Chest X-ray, PA view. Patient: 35 years old, sex F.
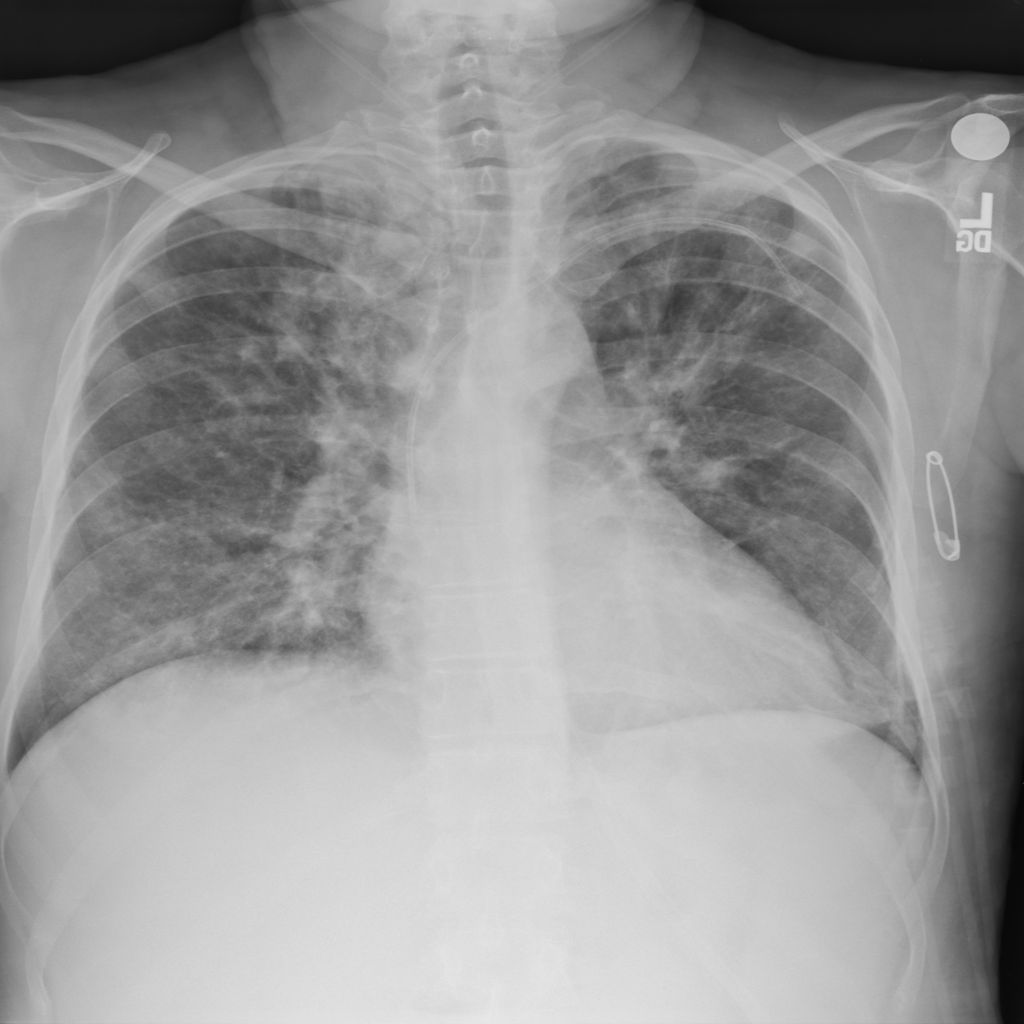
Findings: Infiltration, Nodule